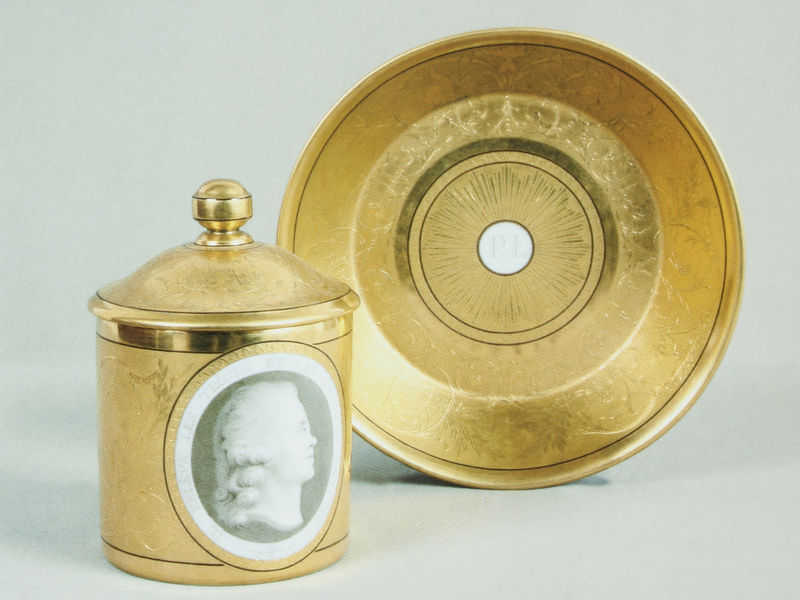
Titel: Tasse mit Porträt des Zaren Paul I., mit Deckel und Untertasse
Künstler: Königliche Porzellanmanufaktur Berlin
Standort: St. Petersburg
Institution: Schloss Pawlowsk
Schlagwörter: blätter, kopf, mann, schatten, weiß, gelb, frau, grau, haar, licht, nase, profil, schwarz, malerei, muster, ornament, alt, barock, rahmen, schale, teller, bildnis, portrait, porträt, sonne, gold, haare, klassizismus, blatt, locken, puder, kreis, oval, rund, umrandung, keramik, perücke, klein, silhouette, jugendstil, inschrift, büste, glanz, dekor, verzierung, glänzend, metall, tiefe, bronze, platte, edel, leuchten, foto, griff, deckel, messing, dose, gefäss, medaillon, porzellan, vergoldet, strahlen, linie, groß, geschirr, initialen, portait, gravur, intarsien, verziert, knauf, golden, kamee, empire, goldrand, emblem, bemalung, kunsthandwerk, aschenbecher, blech, behälter, vertiefung, fot, objekte, set, verziehrung, luxus, behältnis, tube, zuckerdose, graviert, medaillo, p.l., profilkopf, protai, schwarzlinien, zuckerdocse, p.i., r.i., haushaltsgegebstände